Question: MacOs
Chrome:latest
Firefox:latest
My Website does not provide valid SSL certs.
My server redirects http -> https for the rule Host:example.com.
After changing the rule to allow http only, I ran into this weird issue.
Chrome, the browser I use for testing hast an invalid state.
Firefox which I never use has the right state.
On request <URL> chrome shows the right content + 200.
On request <URL> shows the right content + 200.
On request <URL>.
On request <URL> shows the right content + 200.
Looks Like a caching issue within chrome, but I do not know which one.
Please point me into a direction.
Anyway ideas how to Setup my Mac dir advanced web dev/sys admin stuff?

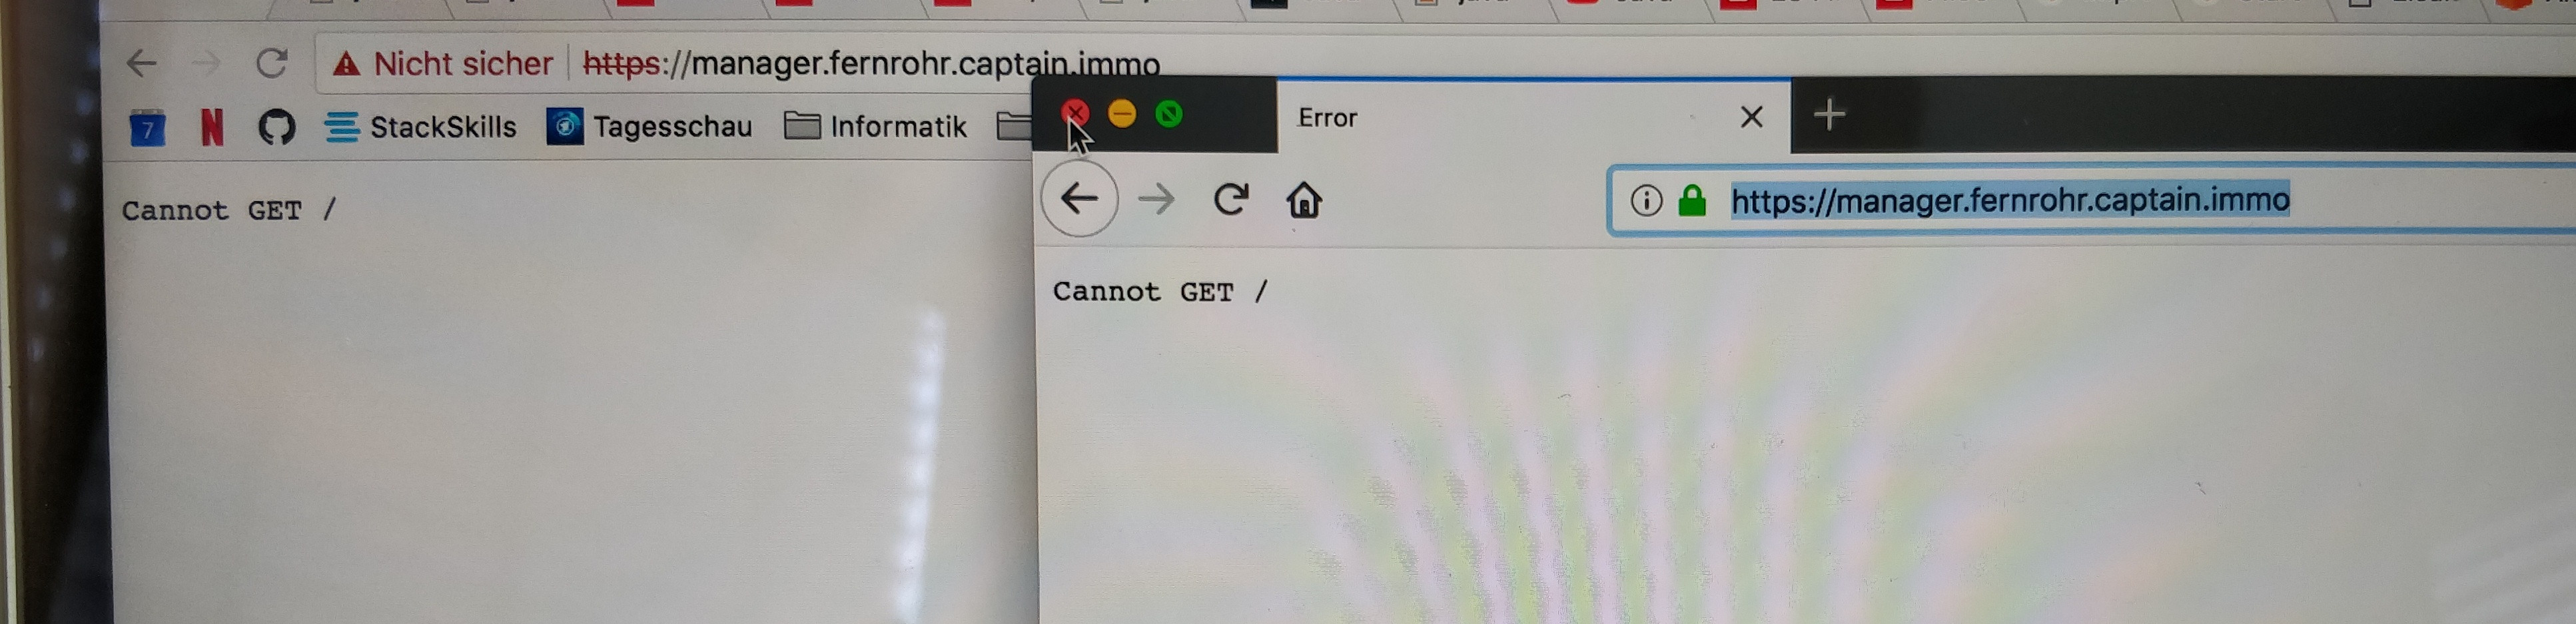
Answer: In chrome for http to https it uses something called as HSTS (http strict transport security) which forces chrome to connect only over https for the given website.
This has a max-age parameter which is used by the chrome to keep forcing to https version.
Below are the steps to remove your domain from HSTS -
- - - - - -
After following these steps, chrome should no longer redirect to https version.